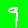
Digit: 9